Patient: sex M, age 74
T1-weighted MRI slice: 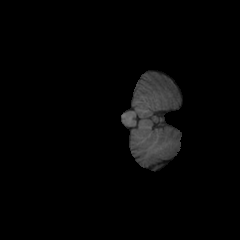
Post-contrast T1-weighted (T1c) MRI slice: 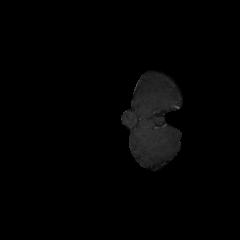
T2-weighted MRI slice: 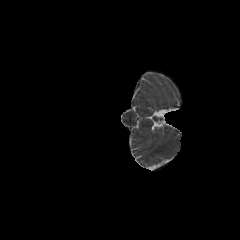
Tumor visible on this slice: no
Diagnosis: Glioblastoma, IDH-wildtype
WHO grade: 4